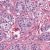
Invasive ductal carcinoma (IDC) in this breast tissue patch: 1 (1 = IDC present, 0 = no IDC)